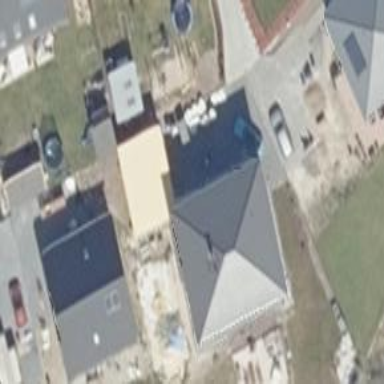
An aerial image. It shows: Detached building with pyramidal roof shape.